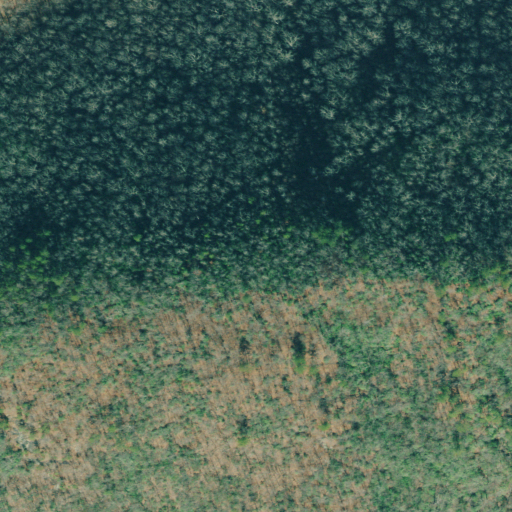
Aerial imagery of ridge(s) in Georgia named Shook Ridge containing deciduous forest and mixed forest